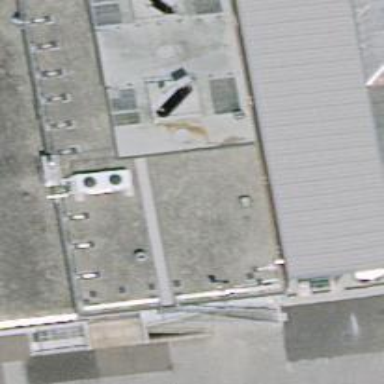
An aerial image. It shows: Service building.